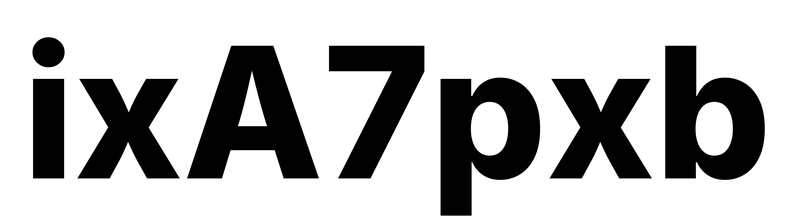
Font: Inter_ExtraBold